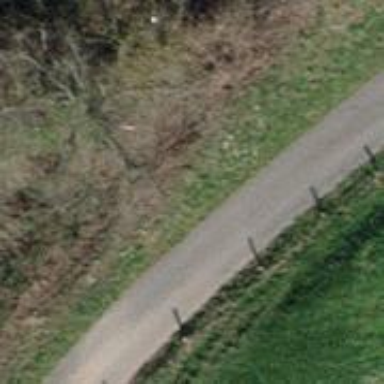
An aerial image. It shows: Track with grade1 tracktype.